The image folds the raw vibration samples of a bearing signal into a 2-D grayscale square (signal-to-image encoding). Classify the bearing condition as one of: normal, inner_race, outer_race, ball.
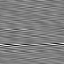
Answer: outer_race